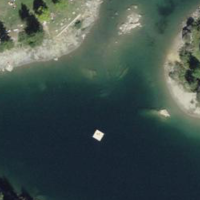
EUNIS habitat code: 14
Species observed at this site:
Motacilla alba